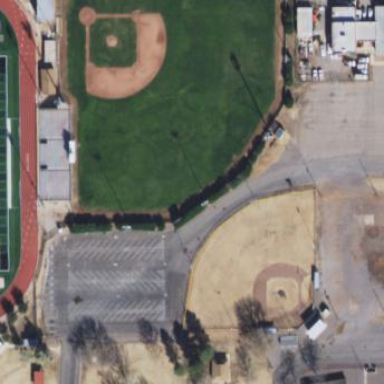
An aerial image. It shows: Baseball pitch enclosed by fence.